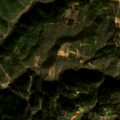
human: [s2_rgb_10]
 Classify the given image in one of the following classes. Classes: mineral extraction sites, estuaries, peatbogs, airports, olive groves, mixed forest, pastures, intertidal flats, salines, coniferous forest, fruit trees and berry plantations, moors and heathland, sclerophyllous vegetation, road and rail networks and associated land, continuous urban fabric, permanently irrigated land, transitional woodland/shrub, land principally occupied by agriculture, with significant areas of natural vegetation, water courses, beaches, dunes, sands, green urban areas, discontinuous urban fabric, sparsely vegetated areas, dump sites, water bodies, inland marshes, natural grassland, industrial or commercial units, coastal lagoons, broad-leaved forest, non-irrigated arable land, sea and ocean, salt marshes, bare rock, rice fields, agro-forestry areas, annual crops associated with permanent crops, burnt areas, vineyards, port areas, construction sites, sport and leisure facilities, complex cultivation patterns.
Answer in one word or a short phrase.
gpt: land principally occupied by agriculture, with significant areas of natural vegetation, moors and heathland, transitional woodland/shrub